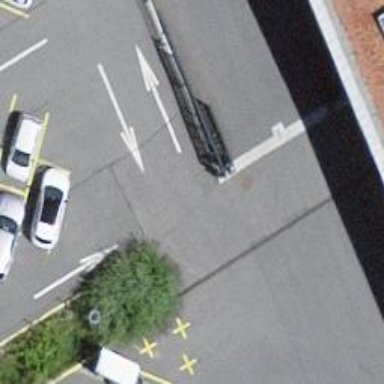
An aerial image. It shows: Road serving as parking aisle.